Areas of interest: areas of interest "Cultural Palace"
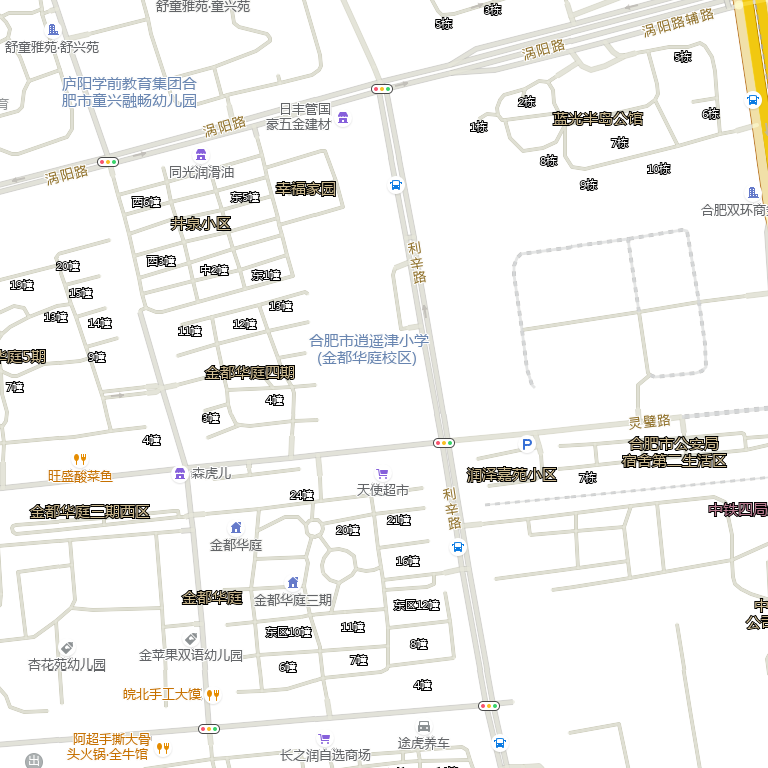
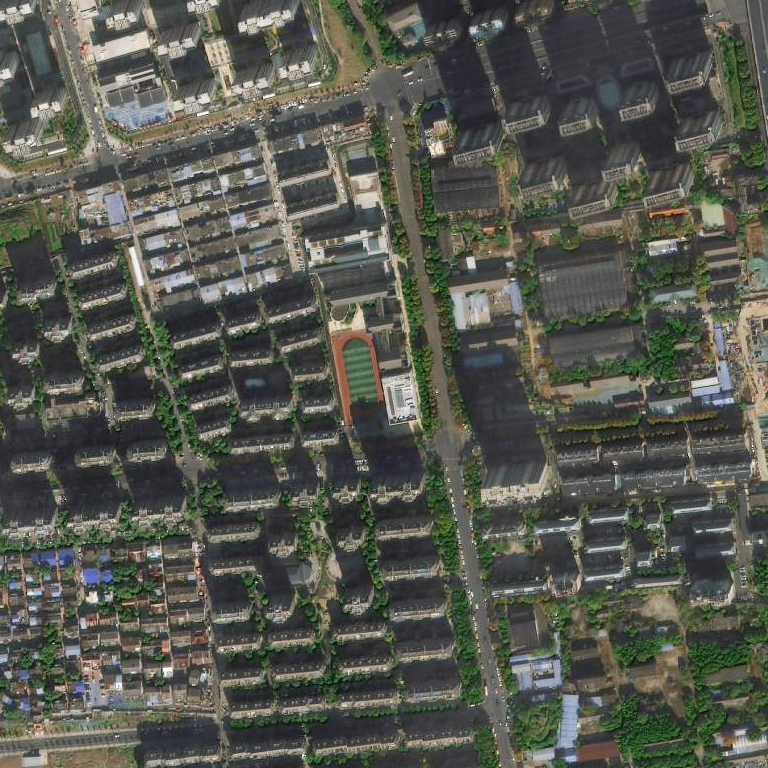